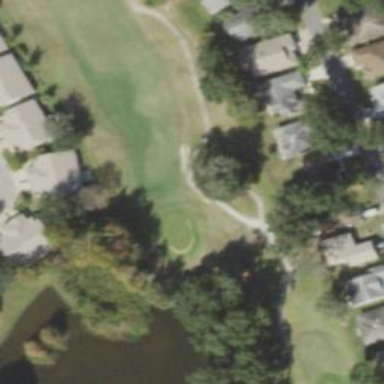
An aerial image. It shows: Path for golf carts.